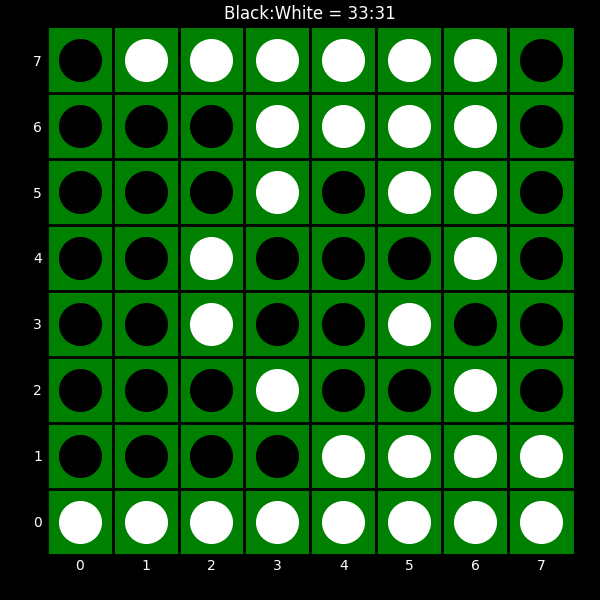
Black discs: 33
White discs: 31